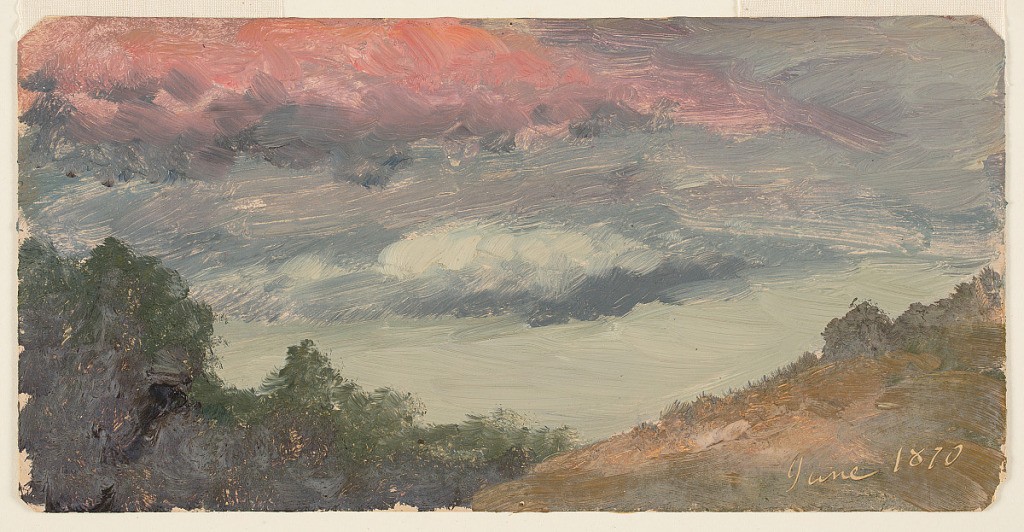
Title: Clouds over Church's Farm, Hudson, New York
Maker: Frederic Edwin Church, American, 1826–1900
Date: June 1870
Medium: Brush and oil on paperboard
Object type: Drawing
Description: Landscape and atmosphere sketch showing view of clouds and fog in the Hudson Valley from the artist's estate near Hudson, New York. Slope of hill descends from right to left in foreground, with trees and other foliage at left. View completely inundated by clouds, rendered in various shades of gray, green blue, purple, and red.